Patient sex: M
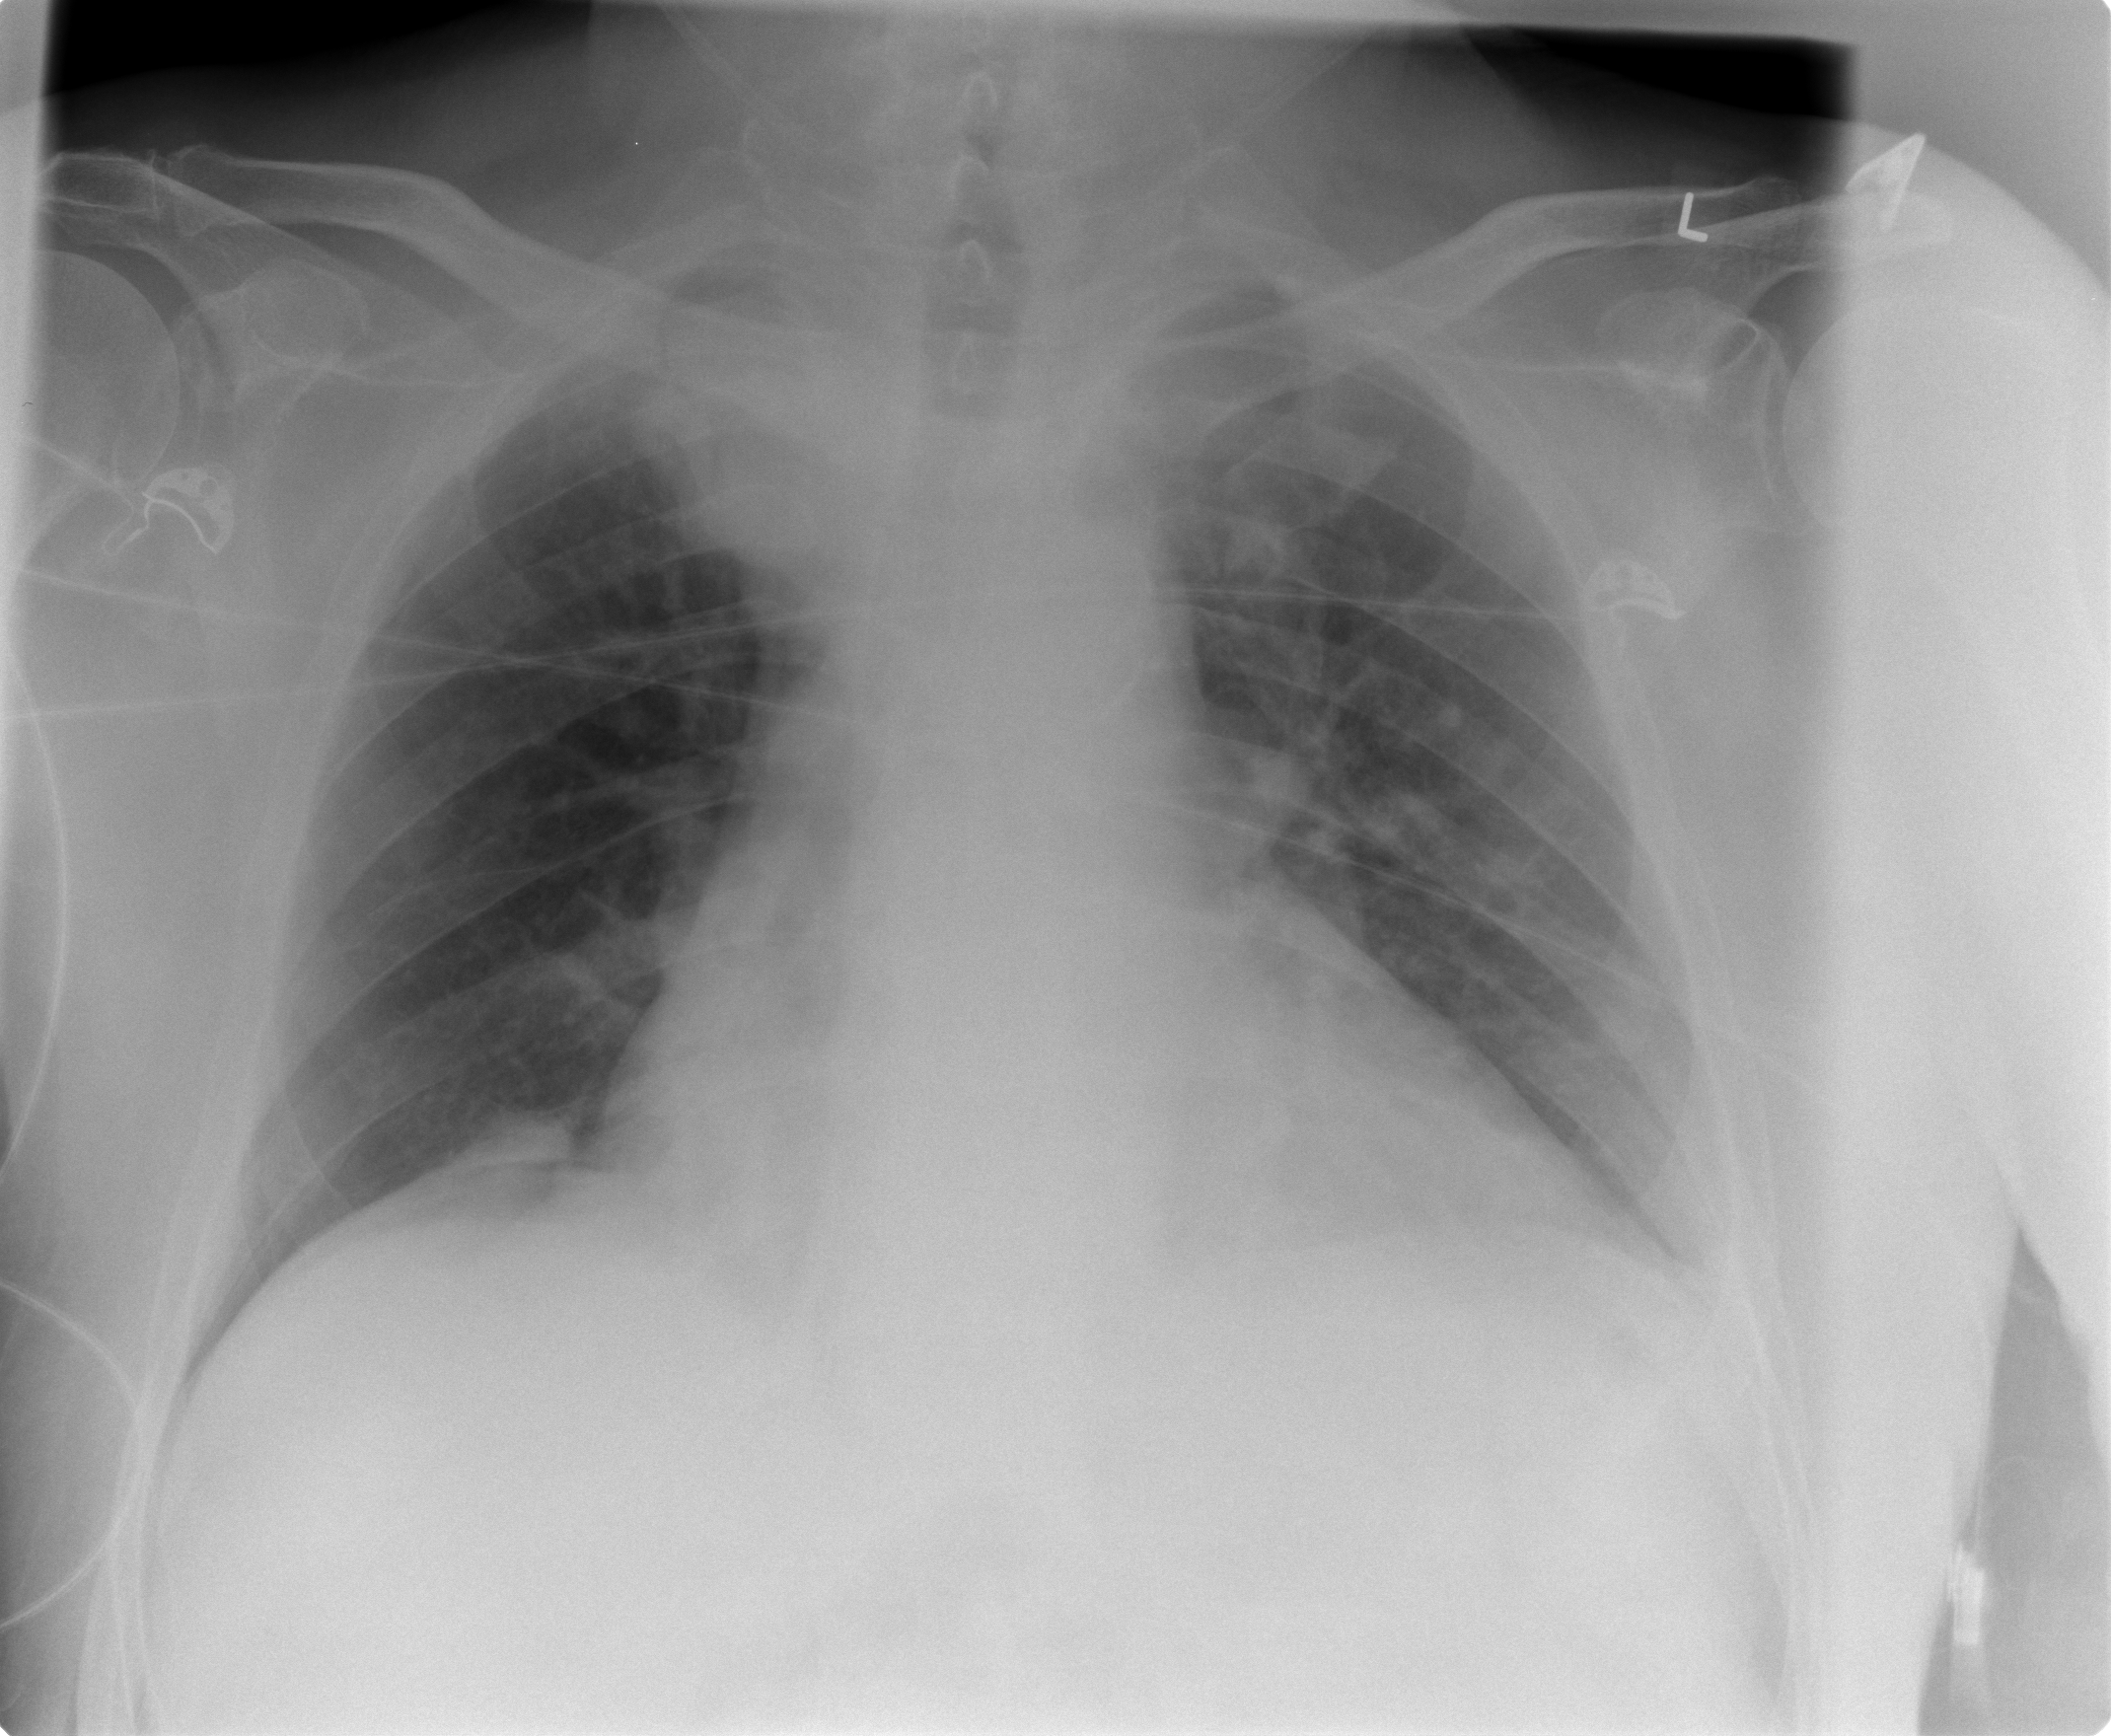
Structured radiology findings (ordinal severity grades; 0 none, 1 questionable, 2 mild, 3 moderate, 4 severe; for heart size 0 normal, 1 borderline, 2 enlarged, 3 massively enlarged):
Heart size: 2
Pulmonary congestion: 0
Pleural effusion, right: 0
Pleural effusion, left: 2
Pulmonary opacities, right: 0
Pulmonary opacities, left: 0
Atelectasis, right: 0
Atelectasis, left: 2